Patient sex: M
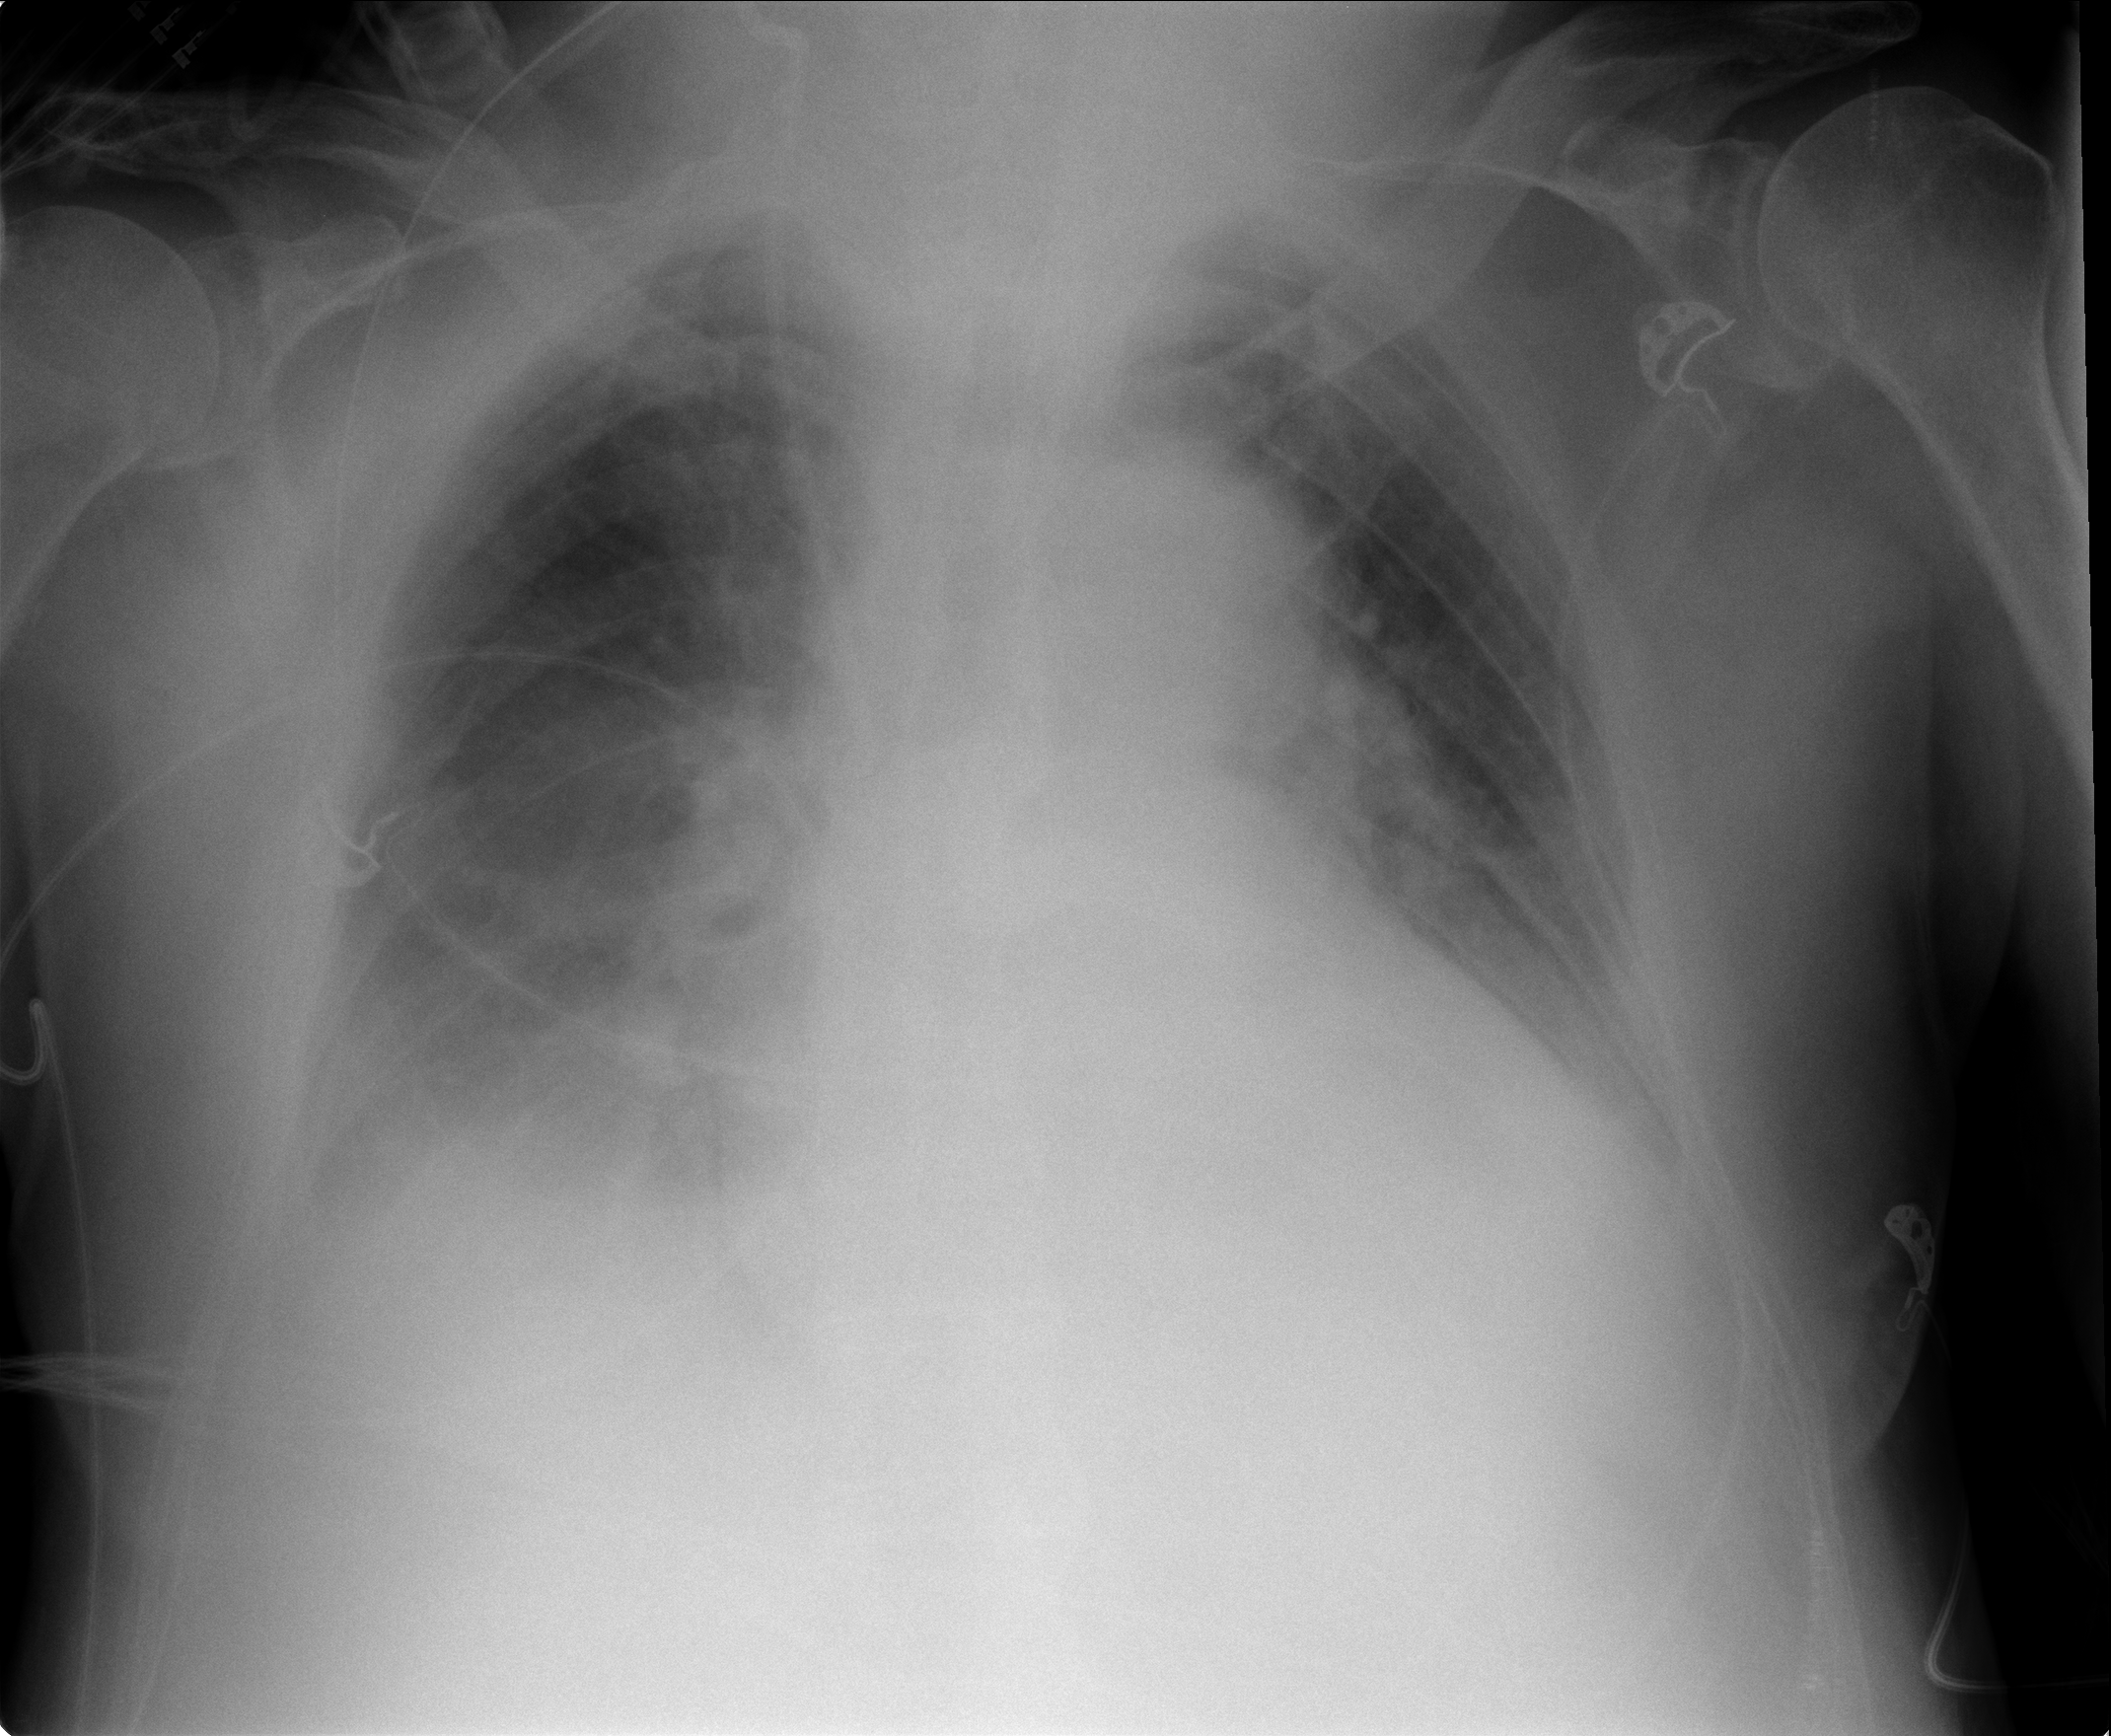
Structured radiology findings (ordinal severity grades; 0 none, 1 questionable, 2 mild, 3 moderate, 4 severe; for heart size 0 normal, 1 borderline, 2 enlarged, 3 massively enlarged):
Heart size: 2
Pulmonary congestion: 2
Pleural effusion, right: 2
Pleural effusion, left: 2
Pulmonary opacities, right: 2
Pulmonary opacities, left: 2
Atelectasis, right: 3
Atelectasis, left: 2